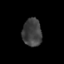
Tissue: skin
Cell type: Epithelial cells
Senescence score: 0.2447
Nuclear area (px): 525
Mean DAPI intensity: 62.848